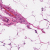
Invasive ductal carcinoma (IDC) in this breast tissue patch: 0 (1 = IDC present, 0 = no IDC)